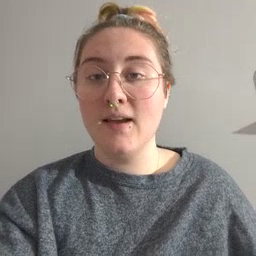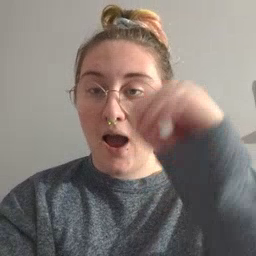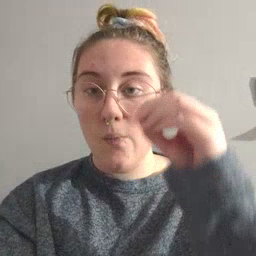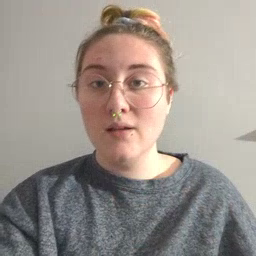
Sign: owl